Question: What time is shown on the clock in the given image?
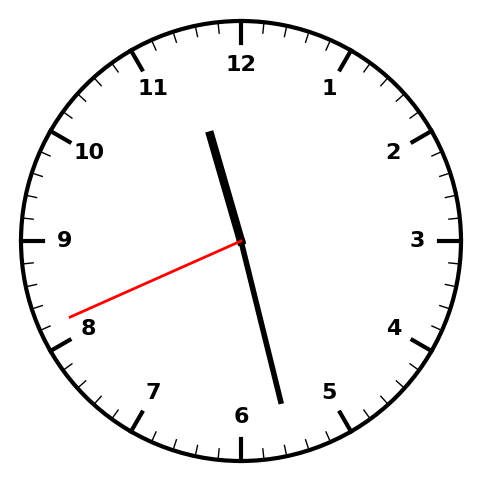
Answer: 11:27:41